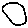
Label: circle